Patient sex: F
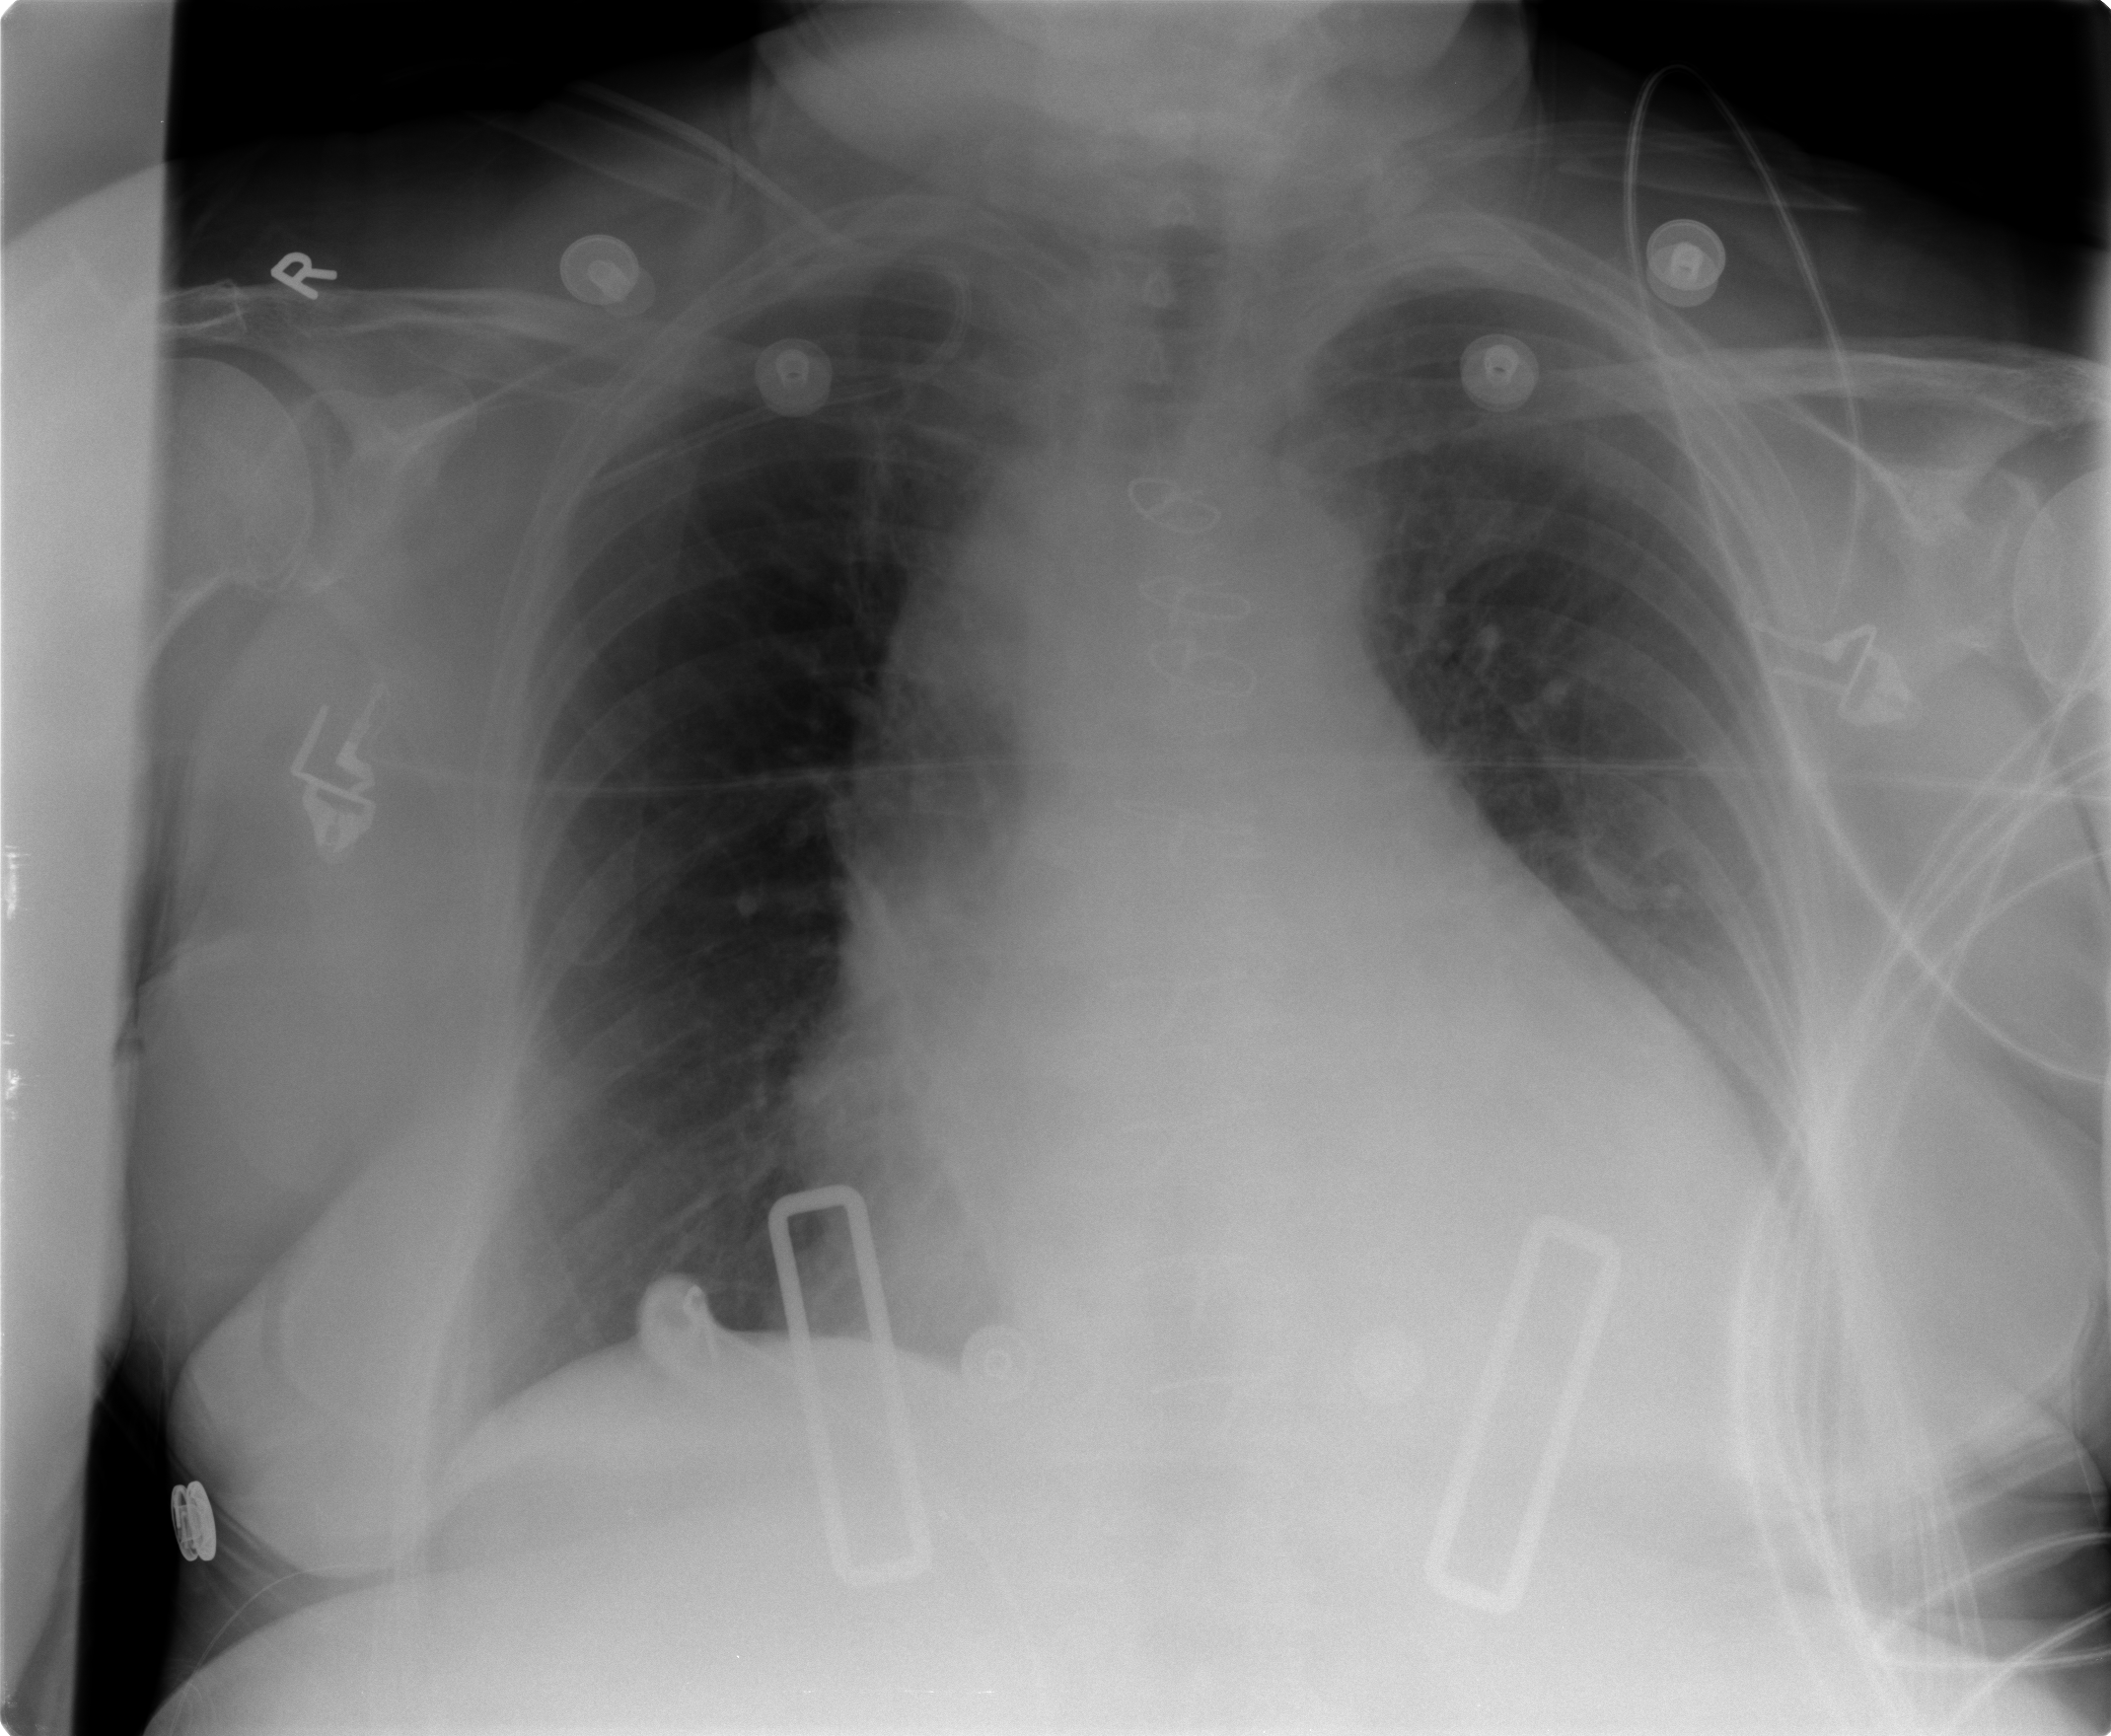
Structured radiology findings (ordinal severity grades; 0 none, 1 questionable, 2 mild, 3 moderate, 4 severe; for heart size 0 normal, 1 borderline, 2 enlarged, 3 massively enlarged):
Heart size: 2
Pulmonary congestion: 1
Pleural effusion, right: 0
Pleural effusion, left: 1
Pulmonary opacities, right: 0
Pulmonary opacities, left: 0
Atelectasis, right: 0
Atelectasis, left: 1